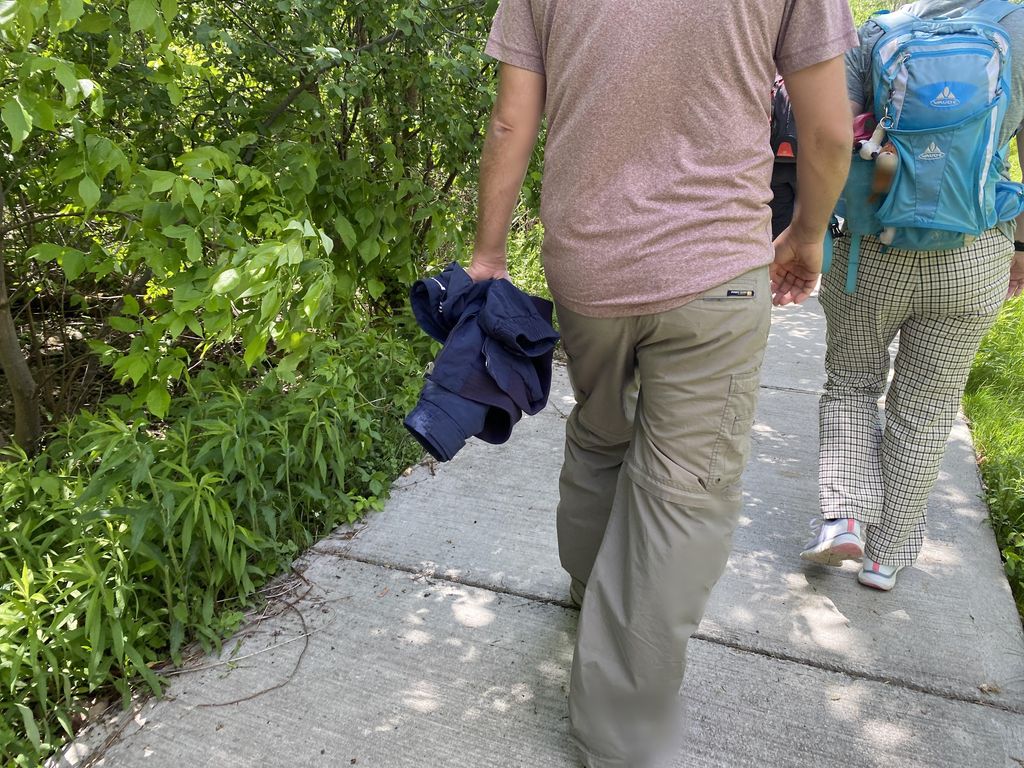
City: montreal